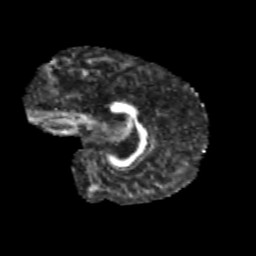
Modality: FA
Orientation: sagittal
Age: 13
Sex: female
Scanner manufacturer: siemens
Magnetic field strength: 3 T
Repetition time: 3.8 s
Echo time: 0.07 s